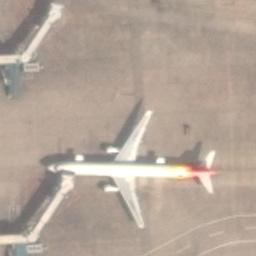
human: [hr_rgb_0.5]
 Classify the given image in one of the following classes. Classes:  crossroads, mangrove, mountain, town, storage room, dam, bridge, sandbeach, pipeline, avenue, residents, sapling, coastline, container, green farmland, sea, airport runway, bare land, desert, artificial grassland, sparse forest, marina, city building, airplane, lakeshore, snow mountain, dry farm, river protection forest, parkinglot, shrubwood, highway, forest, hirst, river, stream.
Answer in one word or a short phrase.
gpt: airplane